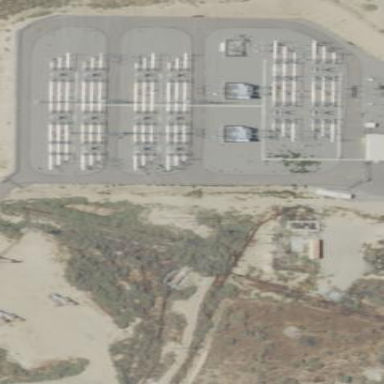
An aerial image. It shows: Power substation.